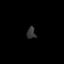
Tissue: lung
Cell type: Endothelial cells
Senescence score: 0.5407
Nuclear area (px): 102
Mean DAPI intensity: 51.657